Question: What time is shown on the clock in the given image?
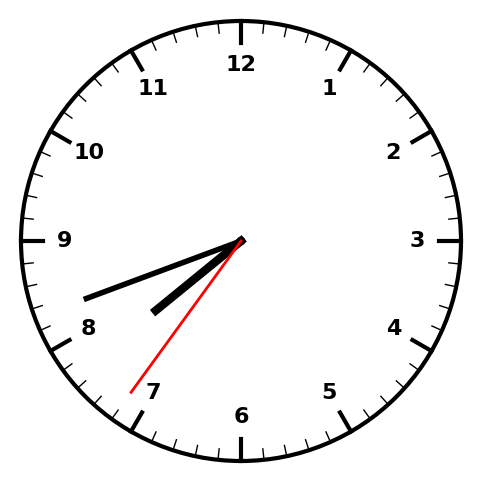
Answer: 07:41:36